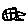
Label: fish